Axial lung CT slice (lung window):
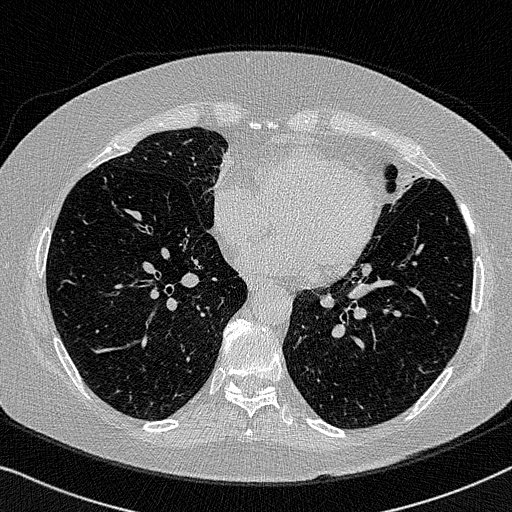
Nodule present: no